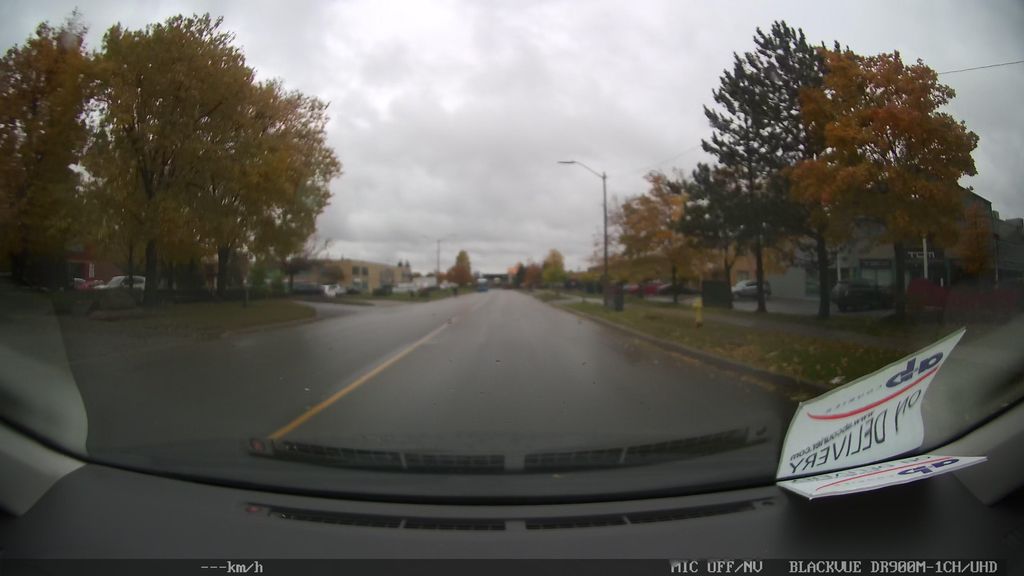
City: toronto